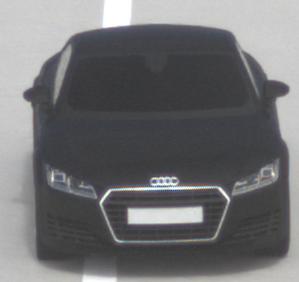
Make: Audi
Model: TT Coupé 1.8 TFSI
Detailed model: TT (8S) Coupé
Model produced from: 2015/08
Model produced until: 2018/06
Doors: 3
Color: black
Road condition: dry road
Daytime: midday
Contrast: medium contrast